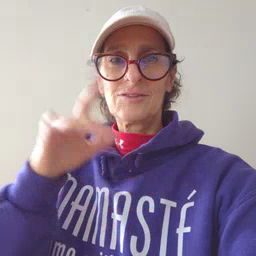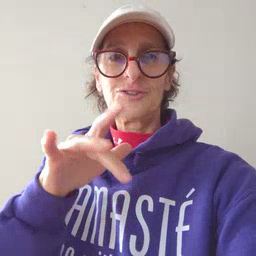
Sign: touch